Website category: auto
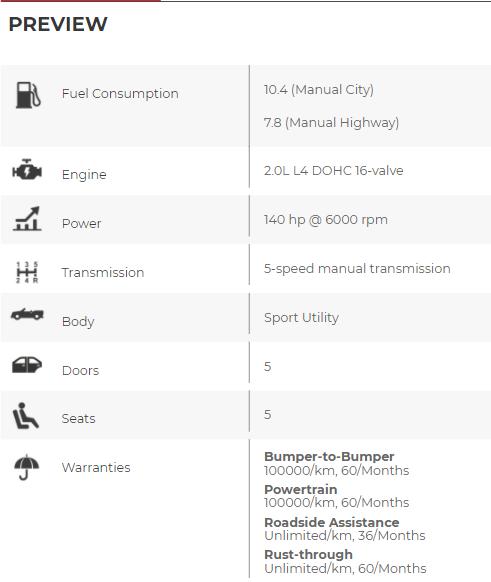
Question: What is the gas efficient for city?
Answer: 10.4 (Manual City)

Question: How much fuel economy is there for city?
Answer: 10.4 (Manual City)

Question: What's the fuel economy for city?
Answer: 10.4 (Manual City)

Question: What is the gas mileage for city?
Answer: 10.4 (Manual City)

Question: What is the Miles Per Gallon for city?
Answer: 10.4 (Manual City)

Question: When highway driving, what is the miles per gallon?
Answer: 7.8 (Manual Highway)

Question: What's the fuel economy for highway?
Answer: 7.8 (Manual Highway)

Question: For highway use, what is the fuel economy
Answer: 7.8 (Manual Highway)

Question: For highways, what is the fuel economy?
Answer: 7.8 (Manual Highway)

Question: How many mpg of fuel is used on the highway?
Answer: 7.8 (Manual Highway)

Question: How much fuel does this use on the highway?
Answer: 7.8 (Manual Highway)

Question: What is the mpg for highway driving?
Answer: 7.8 (Manual Highway)

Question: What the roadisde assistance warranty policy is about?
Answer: Unlimited/km, 36/Months

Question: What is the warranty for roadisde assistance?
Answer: Unlimited/km, 36/Months

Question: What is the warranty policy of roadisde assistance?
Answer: Unlimited/km, 36/Months

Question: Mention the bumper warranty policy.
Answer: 100000/km, 60/Months

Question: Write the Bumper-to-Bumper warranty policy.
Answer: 100000/km, 60/Months

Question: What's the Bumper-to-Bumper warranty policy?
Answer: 100000/km, 60/Months

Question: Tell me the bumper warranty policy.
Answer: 100000/km, 60/Months

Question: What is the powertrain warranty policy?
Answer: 100000/km, 60/Months

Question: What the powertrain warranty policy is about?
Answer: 100000/km, 60/Months

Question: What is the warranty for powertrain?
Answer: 100000/km, 60/Months